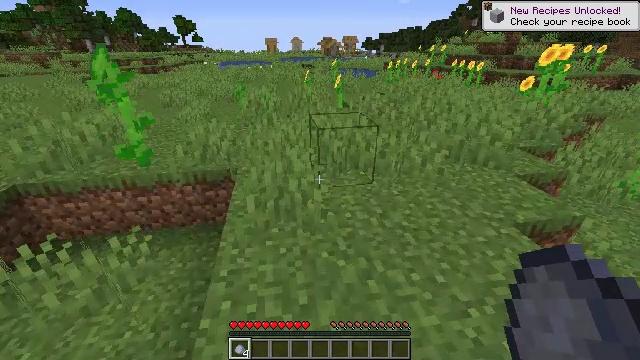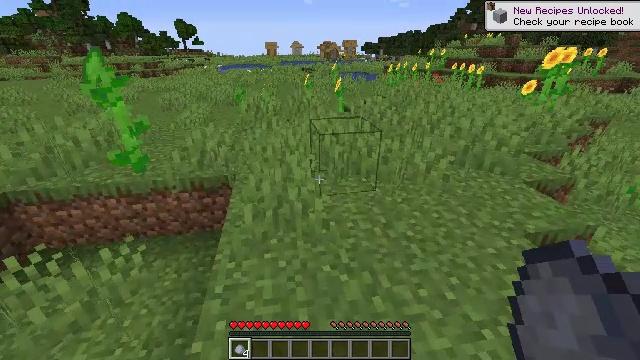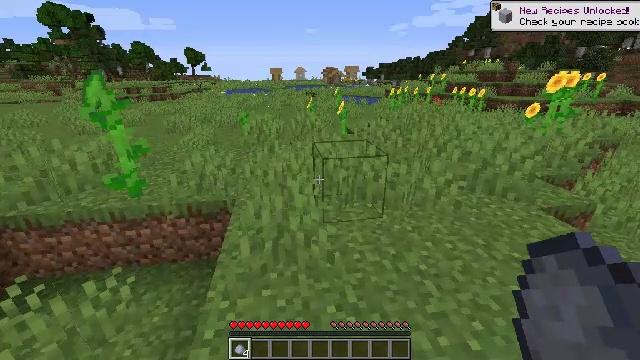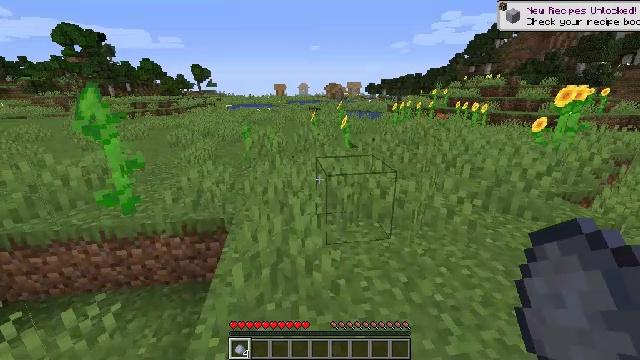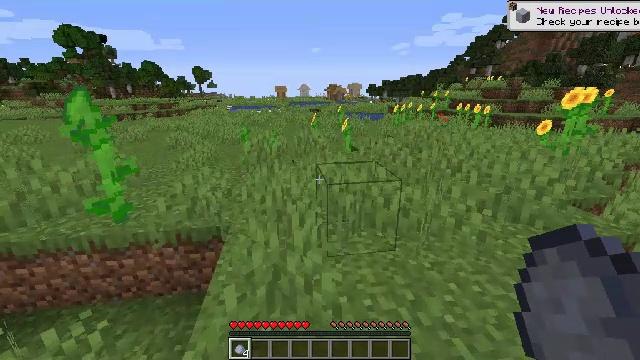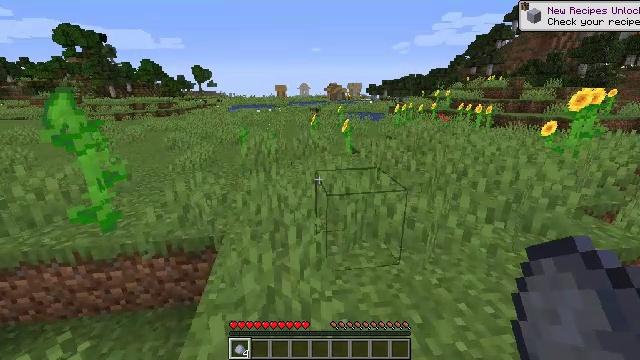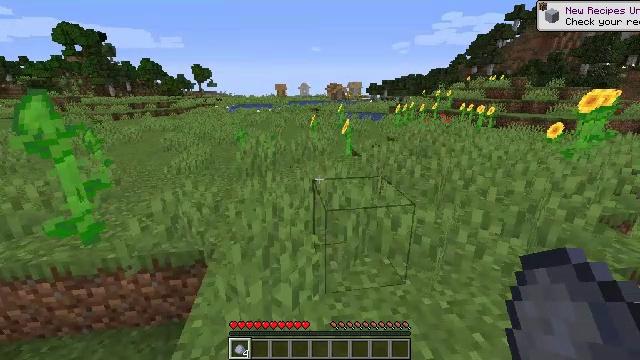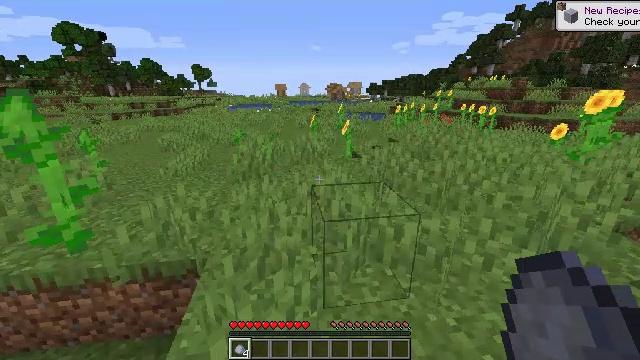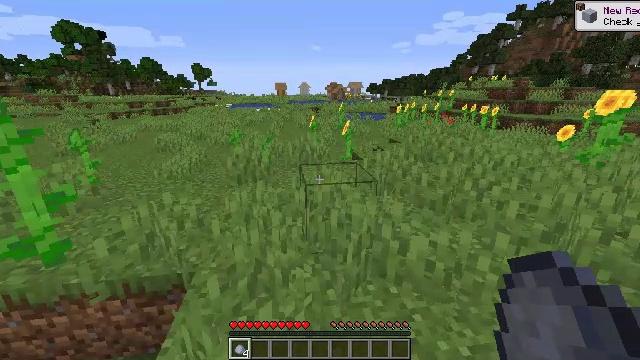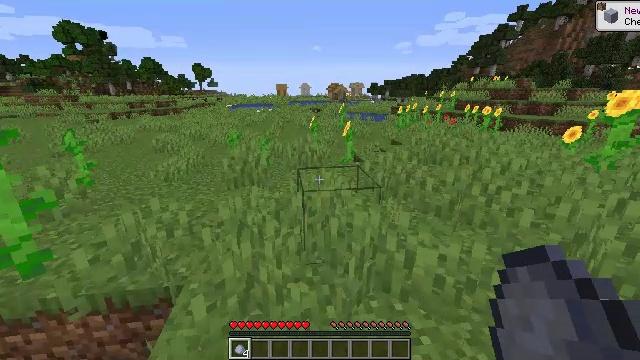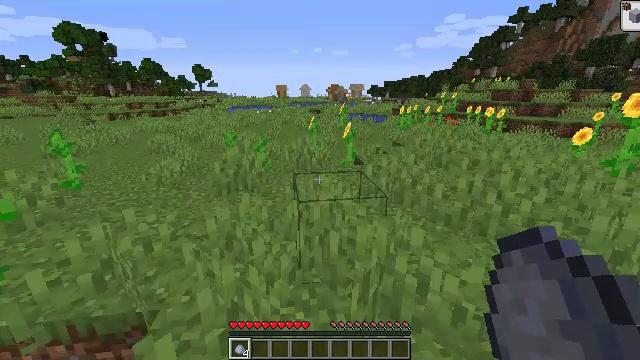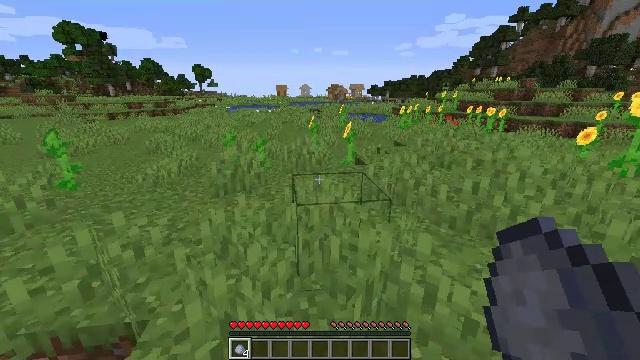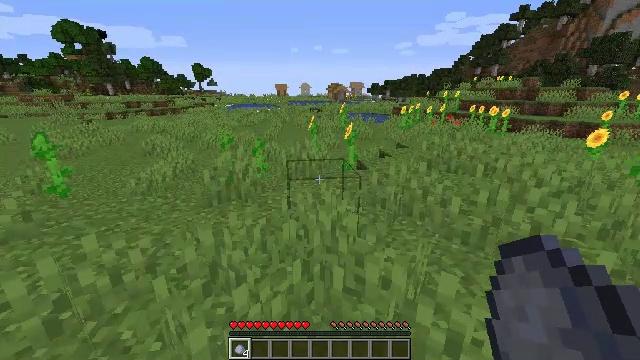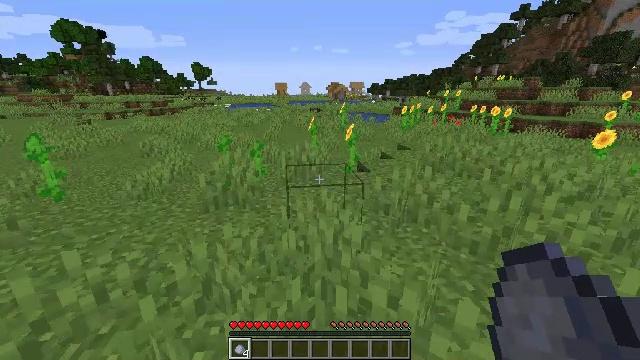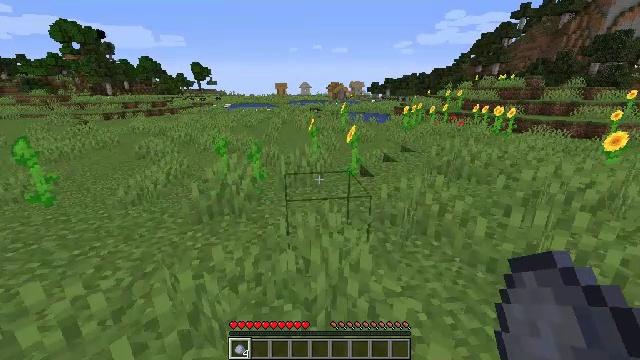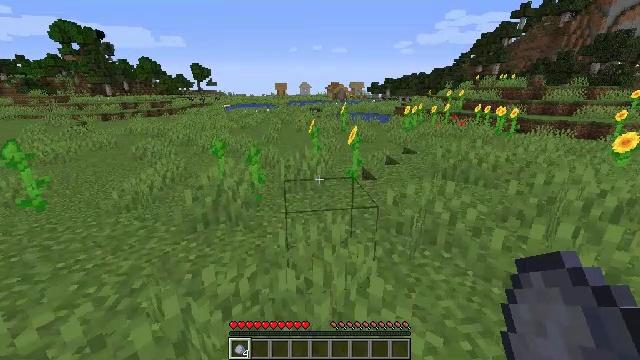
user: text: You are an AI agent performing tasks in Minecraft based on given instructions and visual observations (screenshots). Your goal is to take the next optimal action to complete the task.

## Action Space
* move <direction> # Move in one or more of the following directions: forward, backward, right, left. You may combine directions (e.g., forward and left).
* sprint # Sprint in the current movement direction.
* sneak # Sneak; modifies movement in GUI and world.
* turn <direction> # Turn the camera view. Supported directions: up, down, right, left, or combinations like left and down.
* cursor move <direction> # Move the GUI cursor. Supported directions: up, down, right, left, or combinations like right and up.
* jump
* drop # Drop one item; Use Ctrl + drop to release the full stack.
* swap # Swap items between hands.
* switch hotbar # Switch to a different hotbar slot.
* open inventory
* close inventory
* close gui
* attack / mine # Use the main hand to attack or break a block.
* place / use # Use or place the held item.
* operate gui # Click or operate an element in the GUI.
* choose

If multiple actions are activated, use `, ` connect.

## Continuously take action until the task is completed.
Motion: motion action
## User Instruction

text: Remove a clay ball from the inventory.
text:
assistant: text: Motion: move forward
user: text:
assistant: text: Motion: move forward, turn up
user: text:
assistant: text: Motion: move forward, turn up
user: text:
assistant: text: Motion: move forward
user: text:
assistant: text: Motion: move forward
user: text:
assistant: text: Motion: move forward
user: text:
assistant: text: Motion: move forward
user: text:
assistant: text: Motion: move forward
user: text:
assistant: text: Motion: move forward
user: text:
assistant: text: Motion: move forward
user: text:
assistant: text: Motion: move forward
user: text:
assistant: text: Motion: move forward
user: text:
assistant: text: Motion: move forward
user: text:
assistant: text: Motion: move forward
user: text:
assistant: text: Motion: move forward
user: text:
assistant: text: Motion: move forward
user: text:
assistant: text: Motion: move forward
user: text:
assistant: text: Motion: move forward
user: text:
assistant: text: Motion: move forward
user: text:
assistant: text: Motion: move forward
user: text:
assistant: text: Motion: move forward
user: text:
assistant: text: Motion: move forward
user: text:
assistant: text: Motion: move forward
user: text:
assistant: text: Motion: move forward
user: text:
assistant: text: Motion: move forward
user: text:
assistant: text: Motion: move forward
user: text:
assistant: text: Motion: move forward
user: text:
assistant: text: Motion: move forward
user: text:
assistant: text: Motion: move forward
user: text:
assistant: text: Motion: move forward